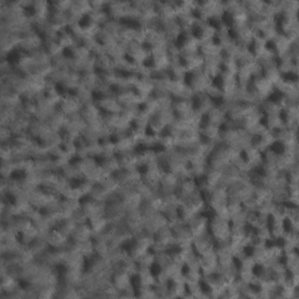
Label: non_frost